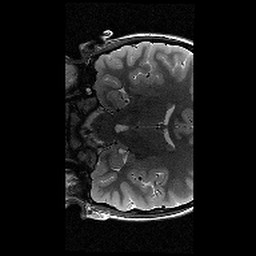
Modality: T2w
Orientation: coronal
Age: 10
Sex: female
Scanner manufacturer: siemens
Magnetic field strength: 3 T
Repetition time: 9.23 s
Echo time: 0.067 s